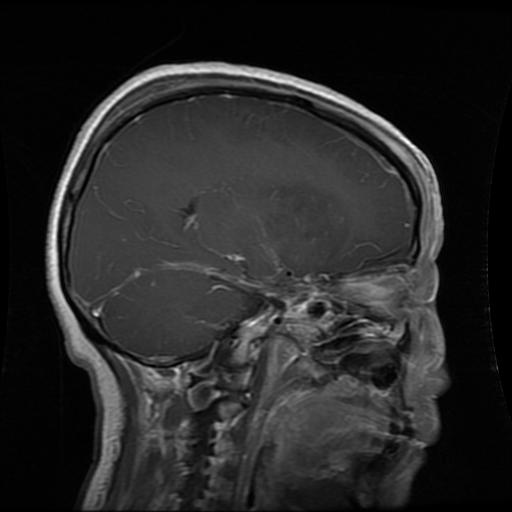
Label: glioma